Question:
'''
$uid = mysql_real_escape_string($_SESSION['username']);
$url = "https://blockchain.info/merchant/$guid/new_address?password=$main_password&second_password=$second_password&label=$uid";
if (isset($_POST['amount'])){
$_SESSION['USD_amount'] = $_POST['amount'];
$_SESSION['BTC_amount'] = number_format($_SESSION['USD_amount']/$rate, 8, '.', '');
$temp = _curl($url, '', '');
$_SESSION['BTC_Address'] = get_string_between($temp, 'address":"', '"');
}
'''
I have curl the latest version installed but it doesn't seem to fix the problem.
Any suggestion ?
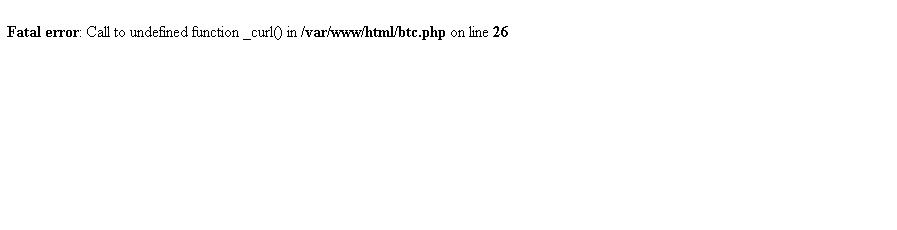
Answer: Curl is initiated with, for example:
'''
$ch = curl_init($url);
'''
there's no function called _curl()
Suggested reading:
<URL>